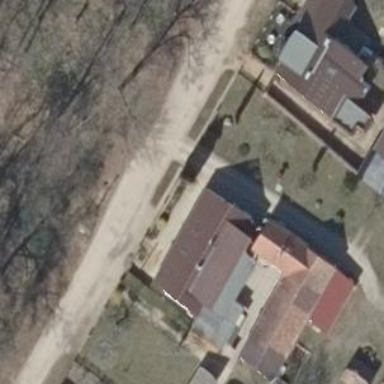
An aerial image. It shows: Gabled building.